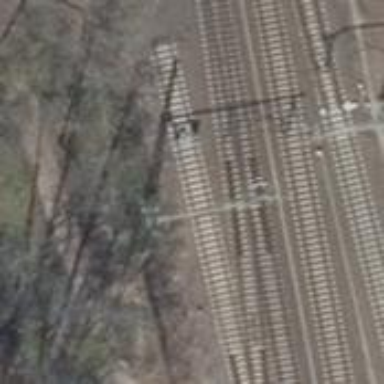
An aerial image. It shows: Rail siding with electrified contact lines for trains.